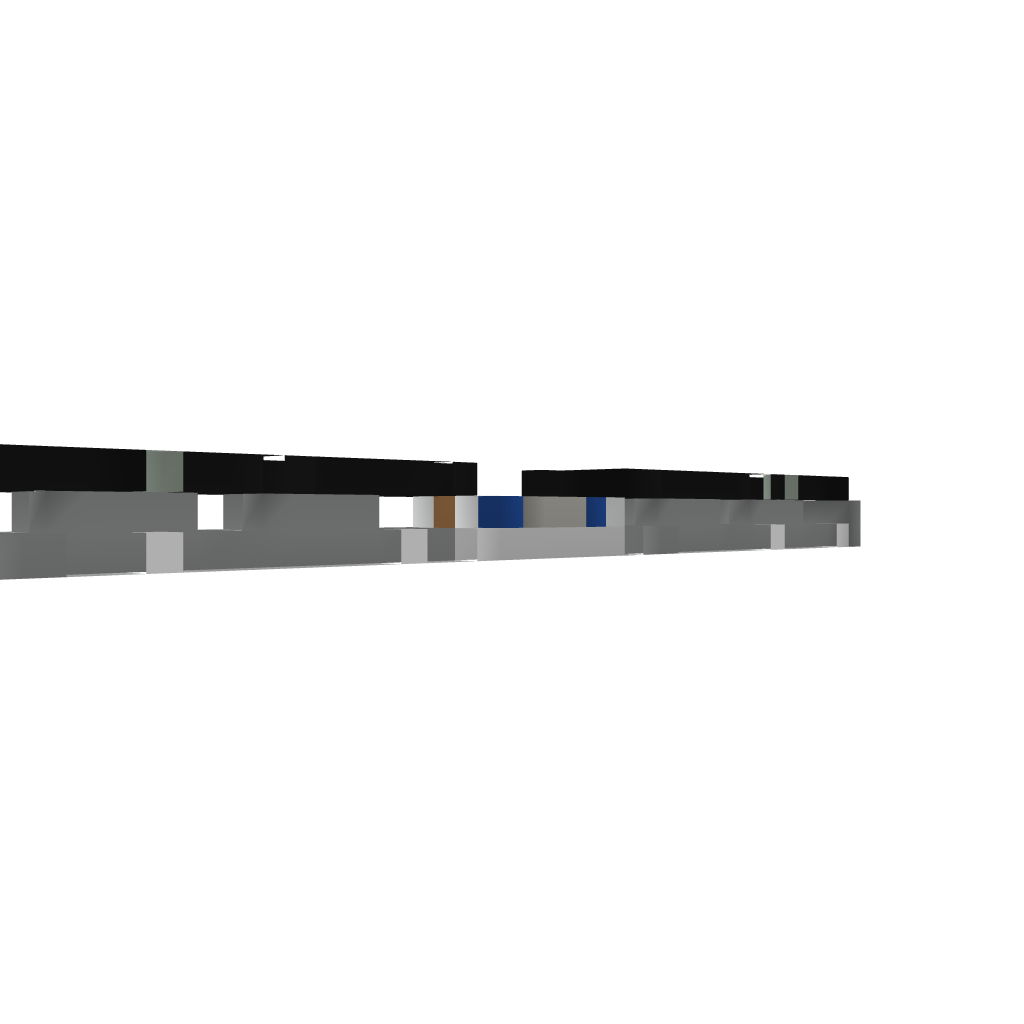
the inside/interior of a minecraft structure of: Firework machine!